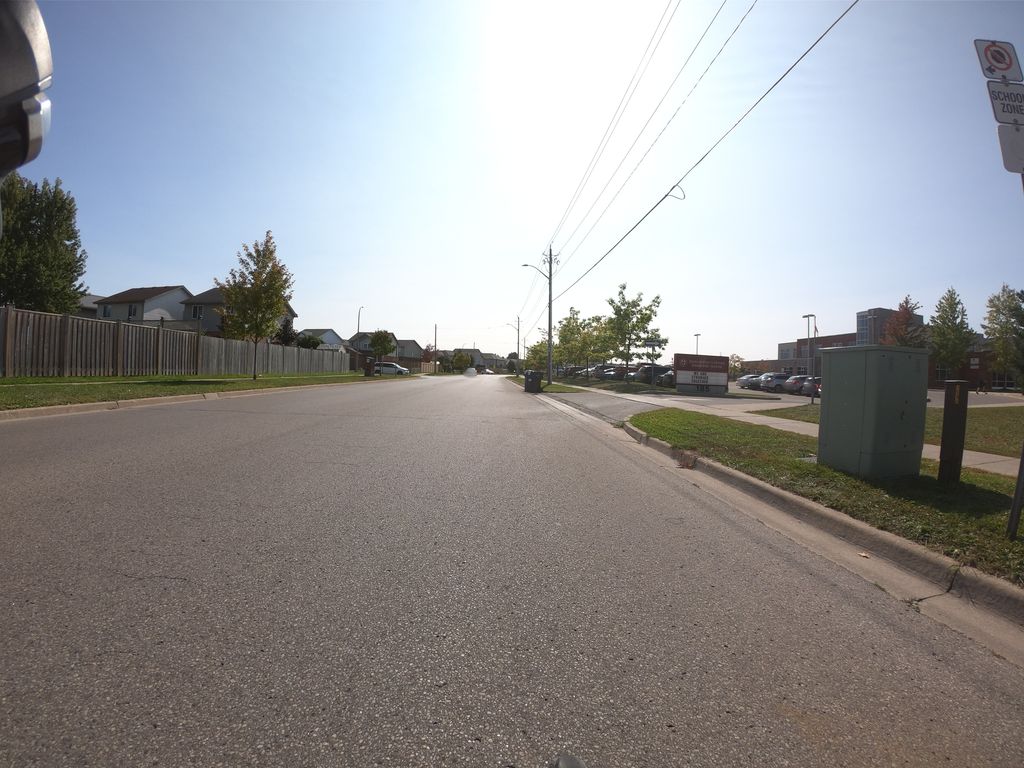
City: kitchener-waterloo